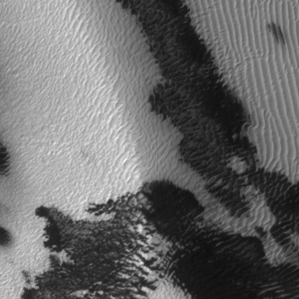
Label: frost